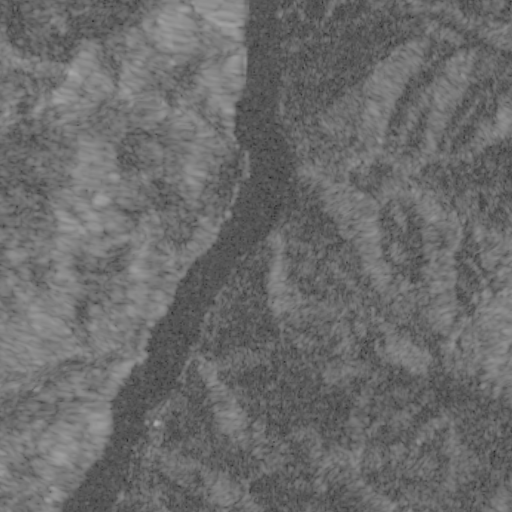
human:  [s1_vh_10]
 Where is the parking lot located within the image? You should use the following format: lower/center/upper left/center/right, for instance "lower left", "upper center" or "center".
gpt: The parking lot is located in the upper center of the image.
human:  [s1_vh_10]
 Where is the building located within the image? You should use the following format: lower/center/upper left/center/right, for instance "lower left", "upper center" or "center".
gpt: The building is located in the lower left of the image.
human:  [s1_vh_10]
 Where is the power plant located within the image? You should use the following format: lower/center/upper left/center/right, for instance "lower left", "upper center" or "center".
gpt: There is no power plant in the image.

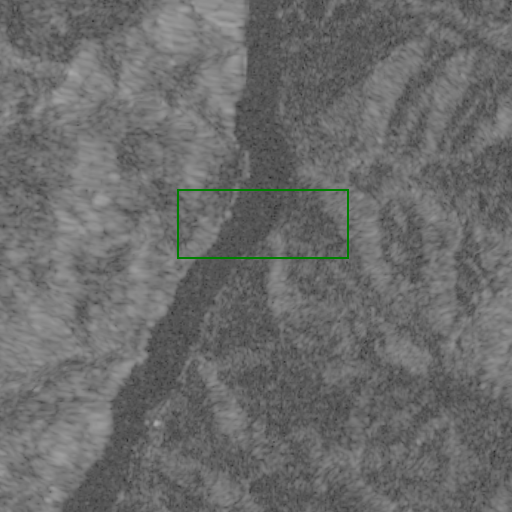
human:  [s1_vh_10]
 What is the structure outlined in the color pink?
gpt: There is no pink outline.
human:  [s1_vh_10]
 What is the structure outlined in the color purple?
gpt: There is no structure outlined in purple.